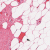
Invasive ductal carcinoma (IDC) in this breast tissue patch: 0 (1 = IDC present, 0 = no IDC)